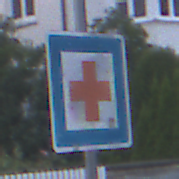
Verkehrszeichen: ErsteHilfe
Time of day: SunriseSunset
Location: Outdoor (Urban)
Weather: PartlyCloudy
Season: NotSpecified
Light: Natural